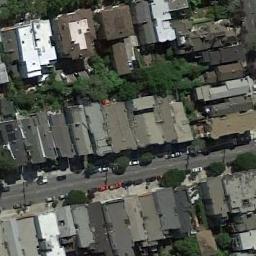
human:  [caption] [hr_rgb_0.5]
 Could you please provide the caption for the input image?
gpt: The dense residential is next to the road with some cars .

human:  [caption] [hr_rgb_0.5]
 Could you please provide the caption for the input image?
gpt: A dense residential area has lots of trees and houses next to each other while a road goes through the residential area .

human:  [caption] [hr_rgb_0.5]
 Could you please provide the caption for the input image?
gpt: There are many roads and neatly arranged houses and trees and many vehicles in densely populated areas .

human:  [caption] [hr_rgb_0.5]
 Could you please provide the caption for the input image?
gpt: The color of the house is mostly white .

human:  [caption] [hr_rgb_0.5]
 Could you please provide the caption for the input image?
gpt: There are many brown buildings on dense residential area .